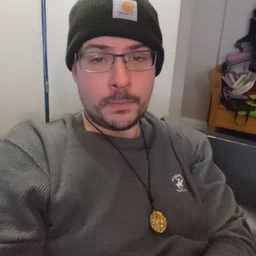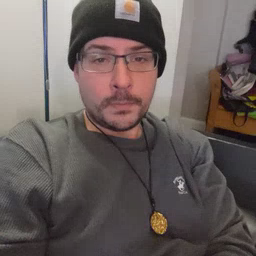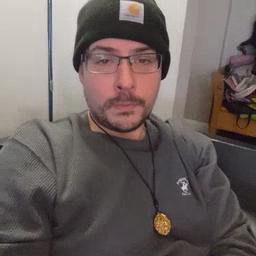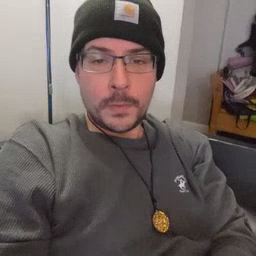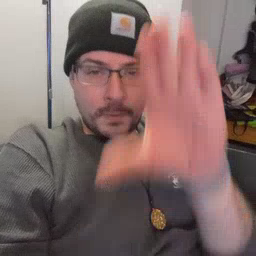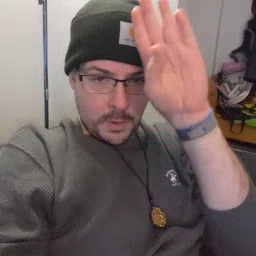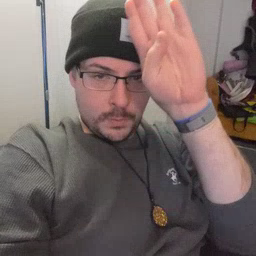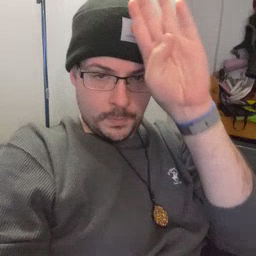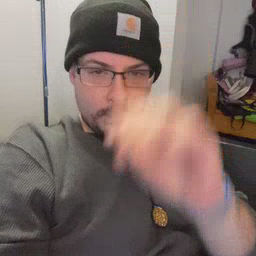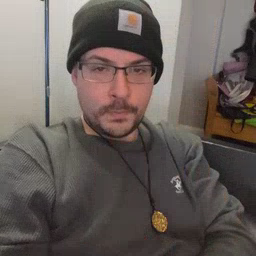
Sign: fireman